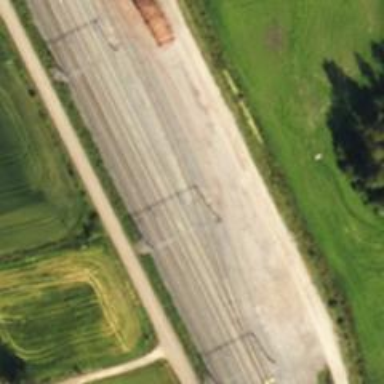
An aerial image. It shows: Wedge is used for the railway derail.